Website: lowes
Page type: customer-info-address
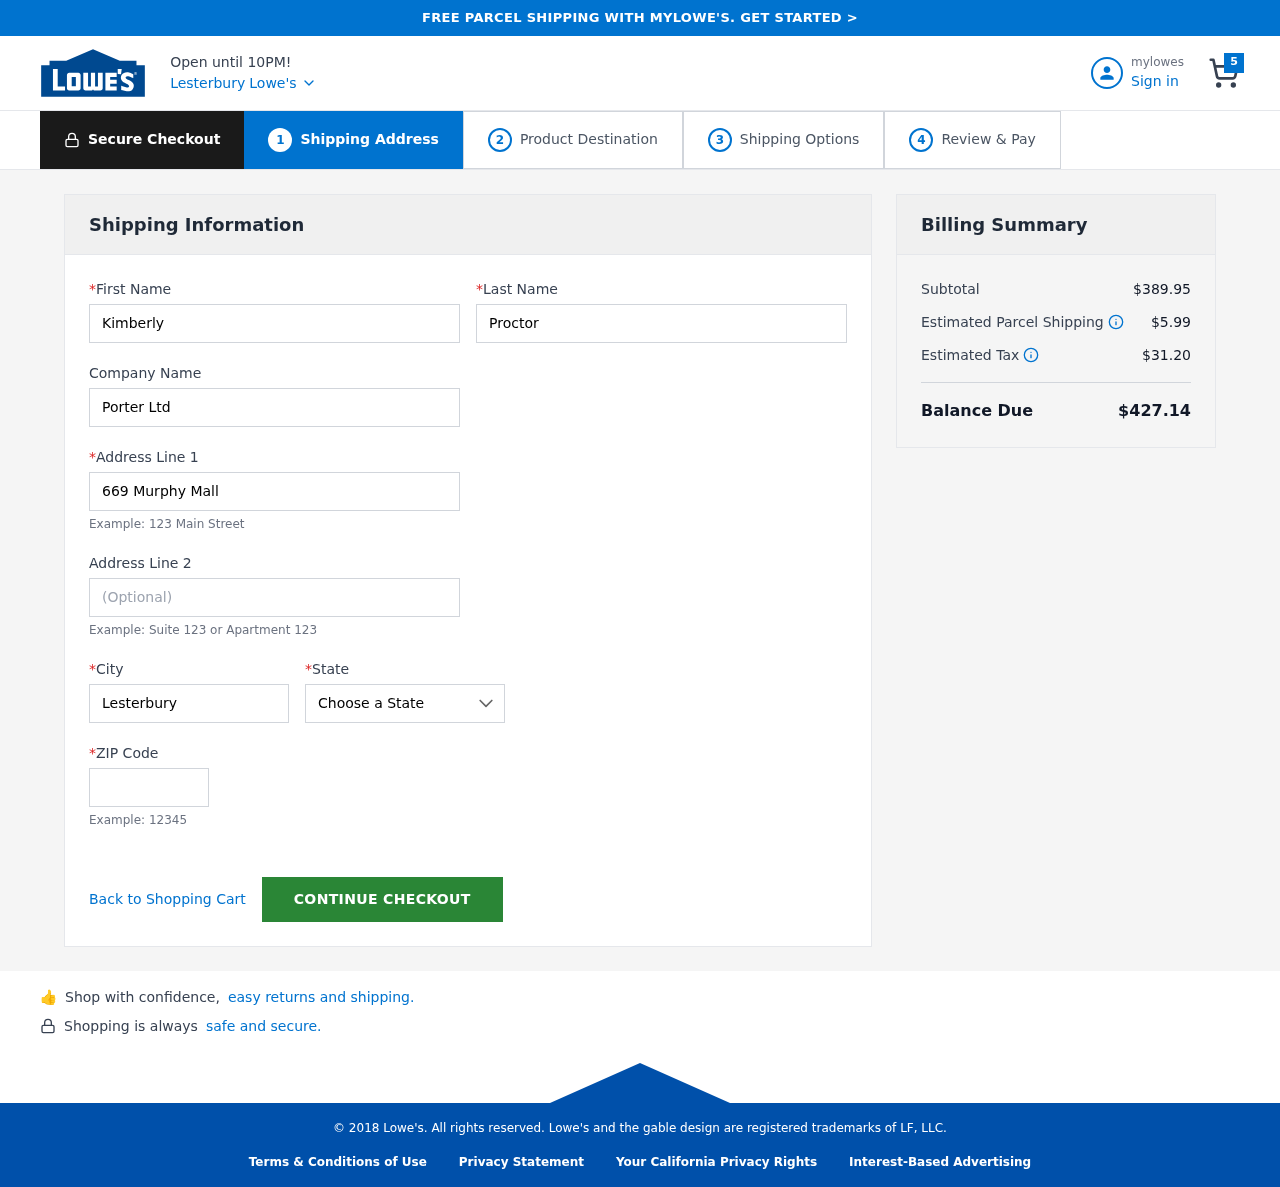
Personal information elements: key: PII_CITY
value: Lesterbury
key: PII_COMPANY
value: Porter Ltd
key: PII_FIRSTNAME
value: Kimberly
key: PII_LASTNAME
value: Proctor
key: PII_POSTCODE
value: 99665
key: PII_STATE
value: Rhode Island
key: PII_STREET
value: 669 Murphy Mall
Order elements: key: ORDER_NUM_ITEMS
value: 5
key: ORDER_SUBTOTAL
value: $389.95
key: ORDER_SHIPPING_COST
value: $5.99
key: ORDER_TAX
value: $31.20
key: ORDER_TOTAL
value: $427.14